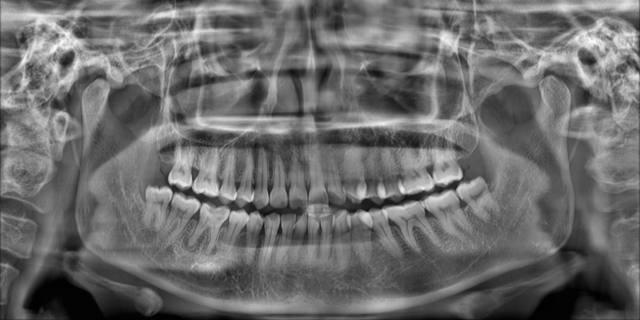
adult